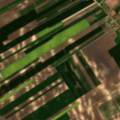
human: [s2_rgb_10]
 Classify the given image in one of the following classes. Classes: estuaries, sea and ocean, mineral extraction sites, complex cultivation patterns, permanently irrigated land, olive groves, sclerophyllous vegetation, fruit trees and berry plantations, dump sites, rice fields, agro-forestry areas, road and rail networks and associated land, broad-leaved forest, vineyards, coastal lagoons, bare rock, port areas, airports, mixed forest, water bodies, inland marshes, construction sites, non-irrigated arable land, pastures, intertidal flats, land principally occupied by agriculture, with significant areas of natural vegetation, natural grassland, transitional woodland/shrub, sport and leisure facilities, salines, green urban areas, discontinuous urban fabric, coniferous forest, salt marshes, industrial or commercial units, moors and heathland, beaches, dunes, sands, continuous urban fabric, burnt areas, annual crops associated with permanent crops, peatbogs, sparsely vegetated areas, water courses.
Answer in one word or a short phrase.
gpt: non-irrigated arable land, complex cultivation patterns